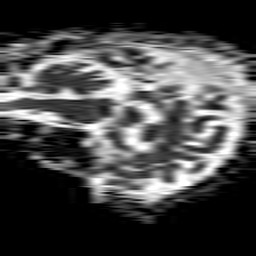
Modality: ADC
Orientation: sagittal
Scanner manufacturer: philips
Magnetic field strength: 1.5 T
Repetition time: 4.6 s
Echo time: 0.08631 s